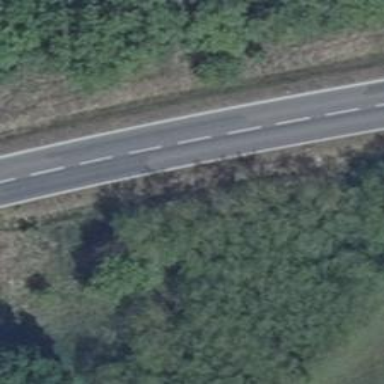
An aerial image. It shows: Asphalt road classified as primary highway. It is designated as motorroad.